Question: I was creating a php image upload script. The script sends a post request and (should) have received a json response.
This is the line for checking mime type.
'''
$mimetype = system("file -bi -- ".escapeshellarg($_FILES["file"]["tmp_name"])); //line 63
'''
and after few line I set the JSON header:
'''
header('Content-Type: application/json'); //line 124
'''
but the js does not works. On checking network tab in chrome:

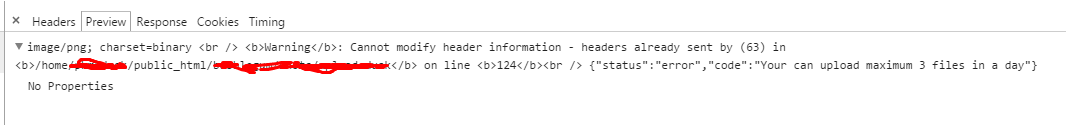
Answer: This is because <URL>.
Try to use <URL> instead.